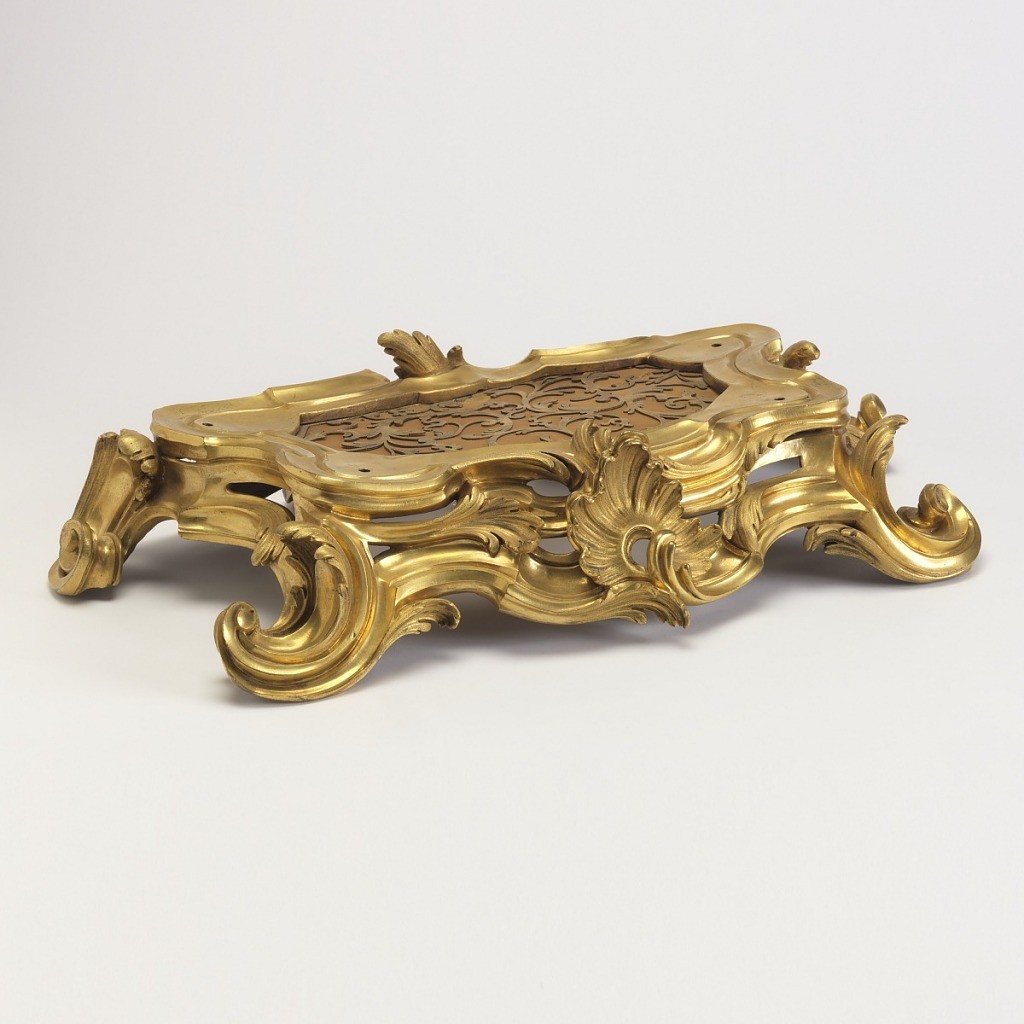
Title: Musical clock stand
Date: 1745–49
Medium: Molded and chased gilt bronze
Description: formed of a series of S-curves in ormolu, surrounding a grille on the top with curvy scroll decoration, the front and back of different scroll forms, the front with central asymmetrical shell